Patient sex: F
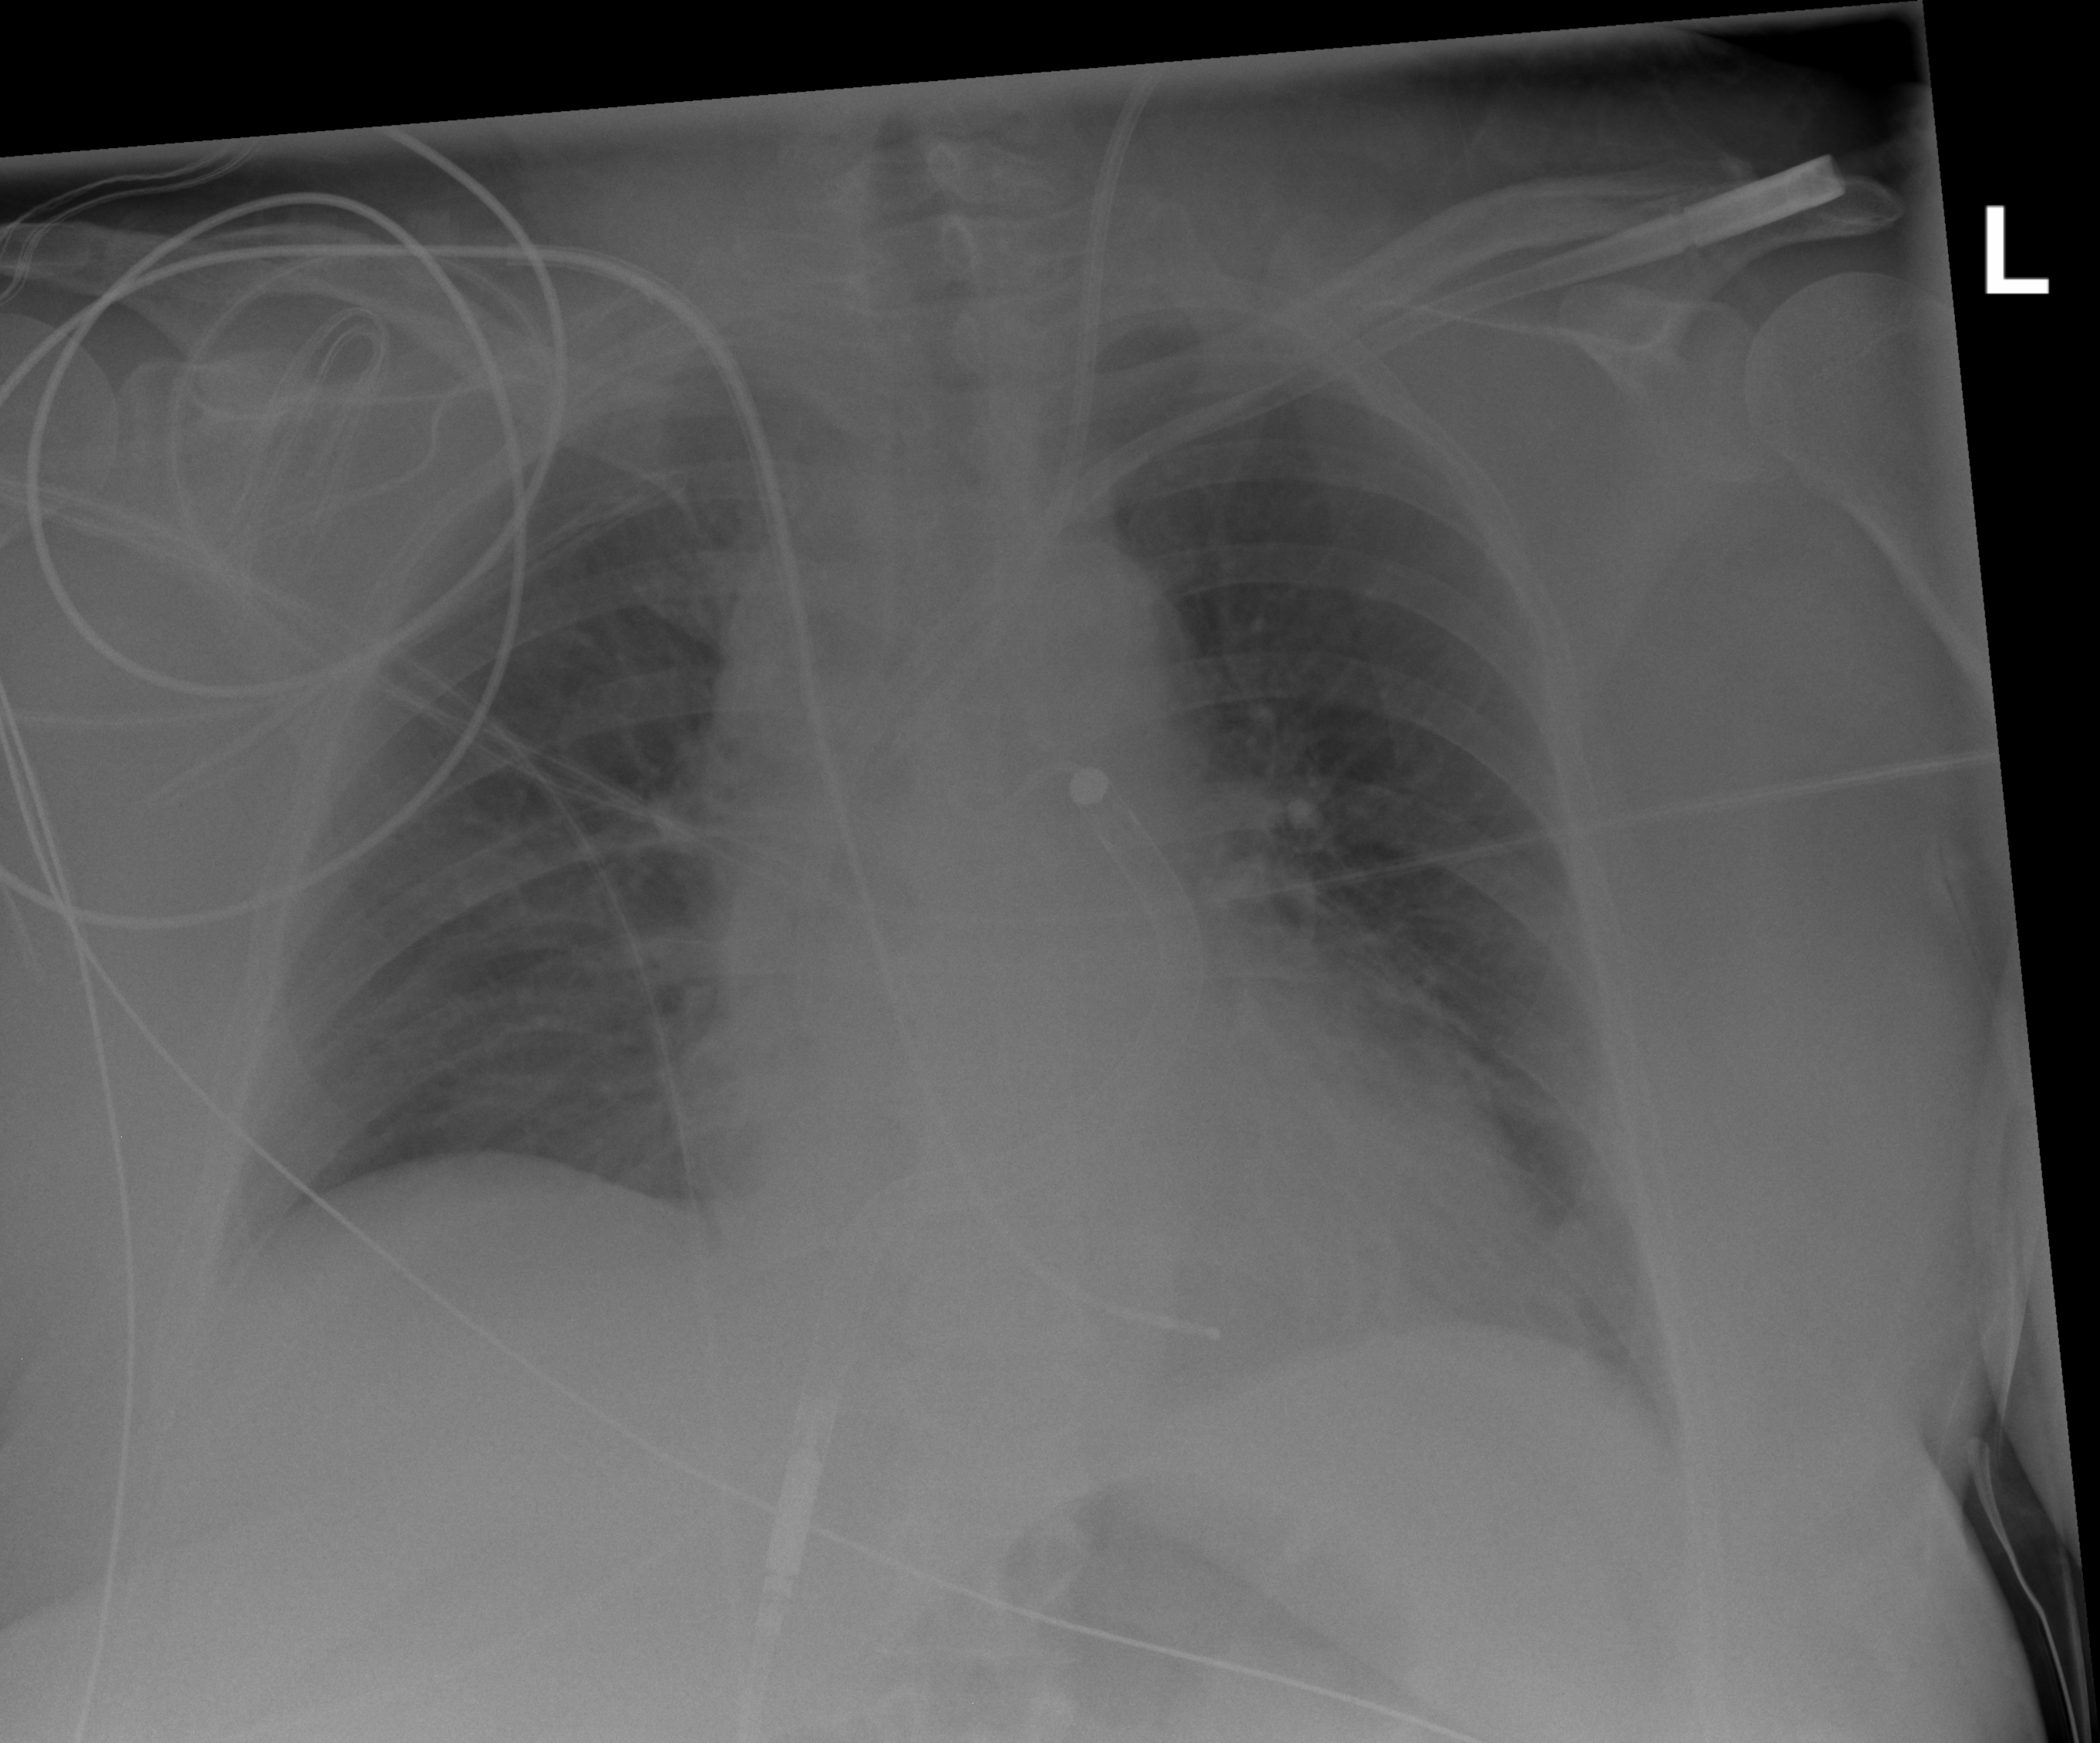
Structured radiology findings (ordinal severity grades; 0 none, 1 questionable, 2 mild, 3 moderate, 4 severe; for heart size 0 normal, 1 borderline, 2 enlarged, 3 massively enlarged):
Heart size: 1
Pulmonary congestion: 2
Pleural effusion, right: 2
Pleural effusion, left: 0
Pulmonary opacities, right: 0
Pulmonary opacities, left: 2
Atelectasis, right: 0
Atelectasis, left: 2